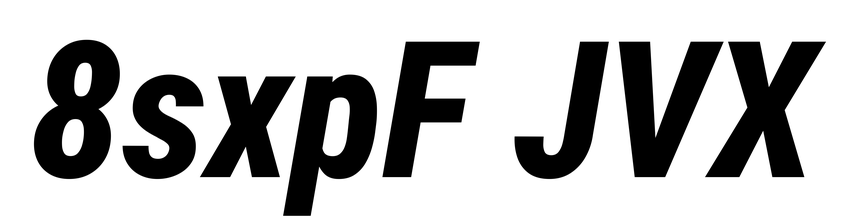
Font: Roboto-Italic_Condensed_ExtraBold_Italic